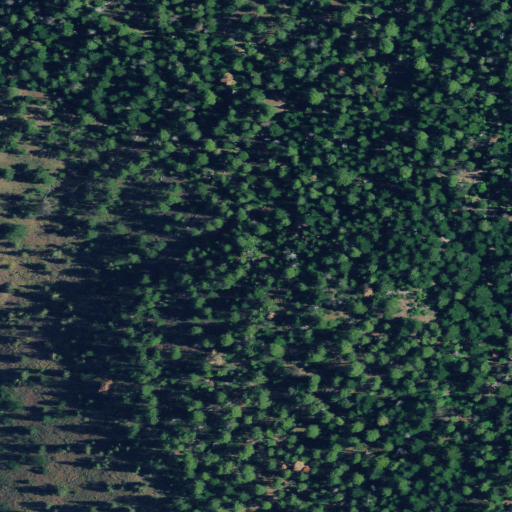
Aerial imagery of mountain in Oregon named Pen Point containing evergreen forest, shrub, and grassland